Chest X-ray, PA view. Patient: 63 years old, sex M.
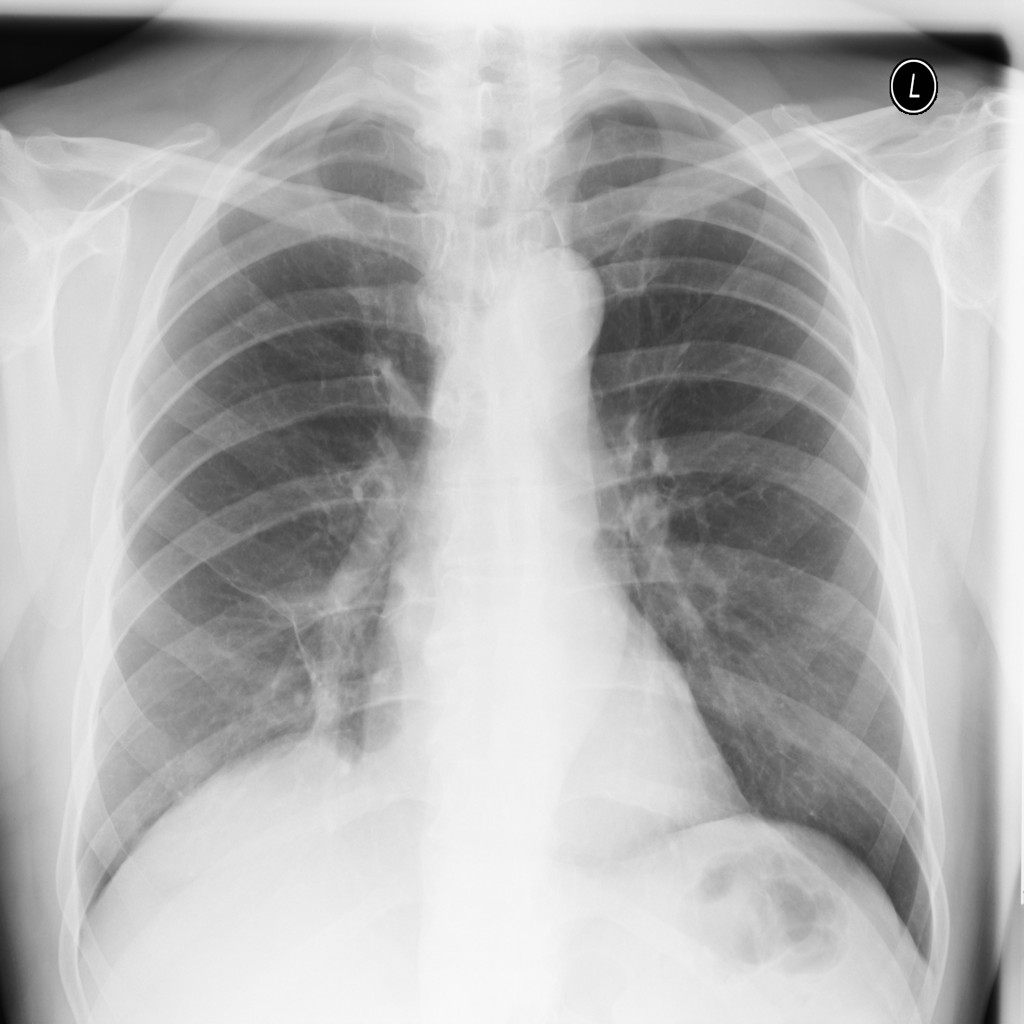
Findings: No Finding